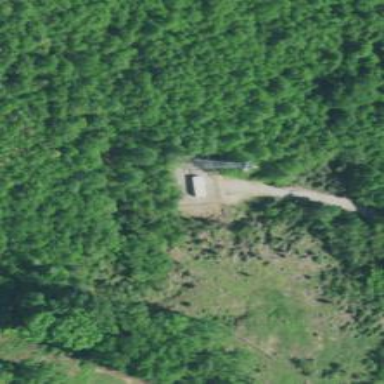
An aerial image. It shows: Communication mast tower.